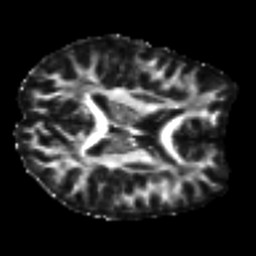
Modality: FA
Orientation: axial
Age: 23
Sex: male
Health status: ill
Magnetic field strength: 3 T
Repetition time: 8.4 s
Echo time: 0.0926 s